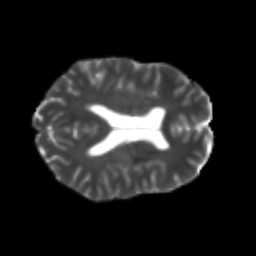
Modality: T2w
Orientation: axial
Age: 21
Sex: male
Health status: healthy
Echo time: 0.074 s